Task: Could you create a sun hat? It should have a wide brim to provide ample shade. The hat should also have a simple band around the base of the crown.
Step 20:
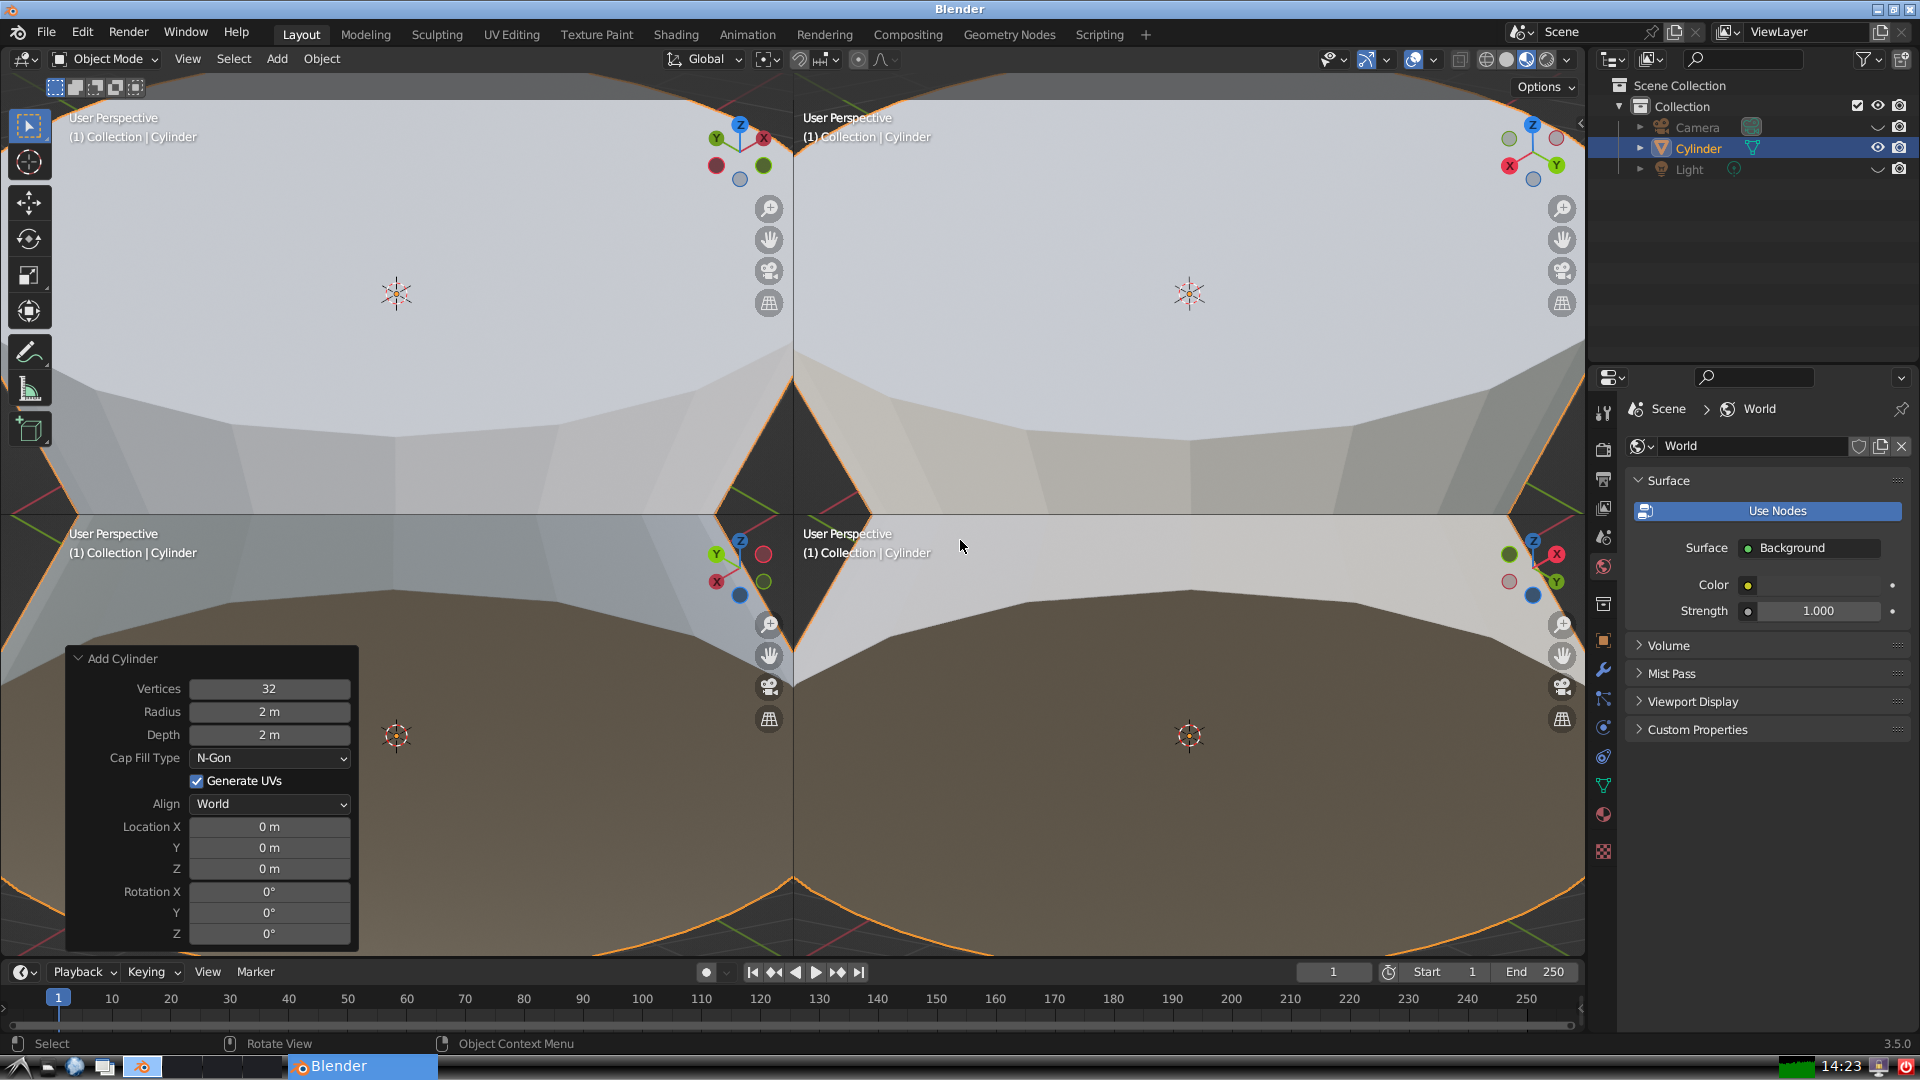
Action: {"mouse_move": [270, 731]}